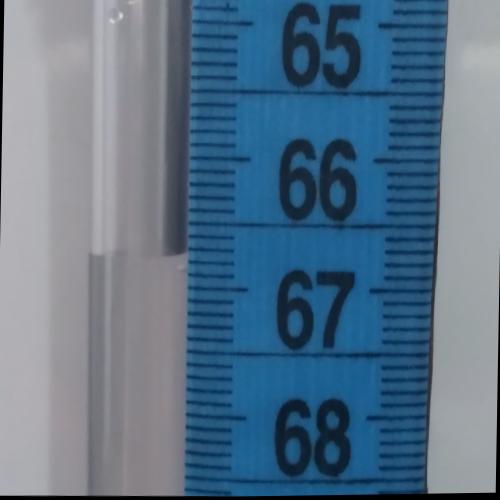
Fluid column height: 66.7 cm